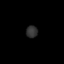
Tissue: skin
Cell type: Epithelial cells
Senescence score: 0.2593
Nuclear area (px): 133
Mean DAPI intensity: 49.541